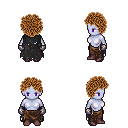
a pixel art fantasy rpg character, female body template, dark elf, purple skin, black tattered cape, robe skirt, brown curly afro hairstyle, metal gloves, maroon shoes, four views (front, back, left, right), 2x2 character sprite sheet, small pixel art, hard edges, no anti-aliasing